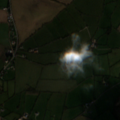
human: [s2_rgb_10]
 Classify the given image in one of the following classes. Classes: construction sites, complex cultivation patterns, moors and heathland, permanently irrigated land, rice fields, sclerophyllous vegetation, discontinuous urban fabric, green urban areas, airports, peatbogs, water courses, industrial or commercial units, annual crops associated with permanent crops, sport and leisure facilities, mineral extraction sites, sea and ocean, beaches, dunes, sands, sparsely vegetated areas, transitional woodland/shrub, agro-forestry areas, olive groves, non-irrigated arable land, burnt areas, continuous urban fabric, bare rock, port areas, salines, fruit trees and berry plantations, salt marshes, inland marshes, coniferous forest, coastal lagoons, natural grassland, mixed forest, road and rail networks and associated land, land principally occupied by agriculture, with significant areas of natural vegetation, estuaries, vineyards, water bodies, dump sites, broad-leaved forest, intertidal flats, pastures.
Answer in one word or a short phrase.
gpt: non-irrigated arable land, pastures